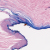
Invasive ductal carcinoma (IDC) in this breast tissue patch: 0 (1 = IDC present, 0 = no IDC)